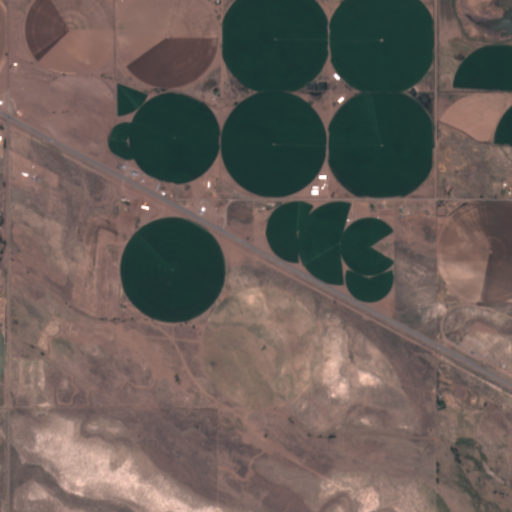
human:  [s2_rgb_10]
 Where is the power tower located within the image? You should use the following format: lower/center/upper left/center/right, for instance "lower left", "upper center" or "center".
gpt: The power tower is located in the right of the image.
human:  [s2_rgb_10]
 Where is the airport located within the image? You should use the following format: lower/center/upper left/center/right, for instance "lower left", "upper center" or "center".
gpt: There is no airport in the image.